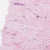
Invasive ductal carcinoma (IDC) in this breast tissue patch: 0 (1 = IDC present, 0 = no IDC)